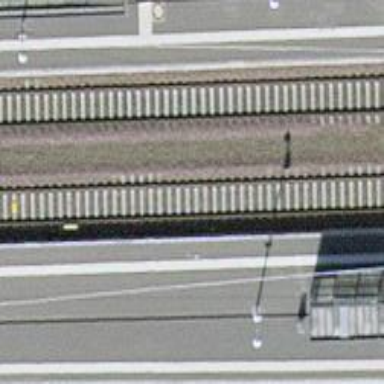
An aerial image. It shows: Single track siding with electrified contact line.